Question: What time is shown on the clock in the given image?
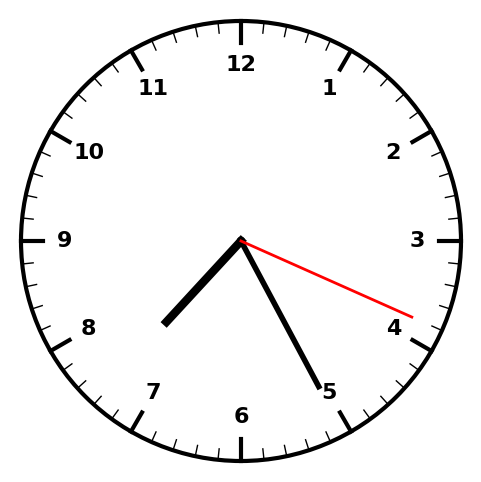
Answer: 07:25:19